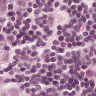
Metastatic tissue present: yes